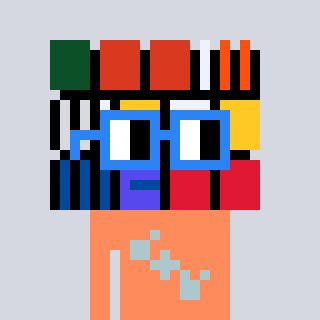
a pixel art character with square blue glasses, a abstract-shaped head and a peachy-colored body on a cool background